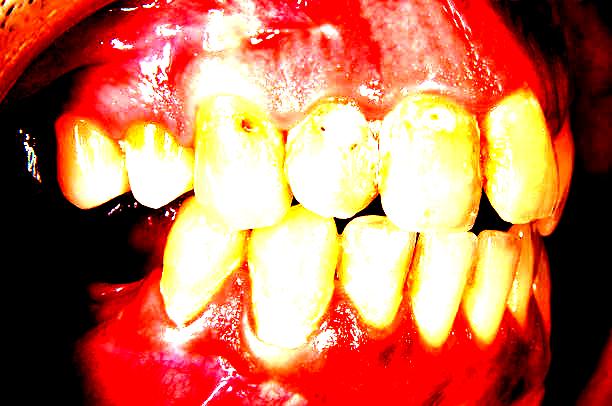
Condition: Calculus